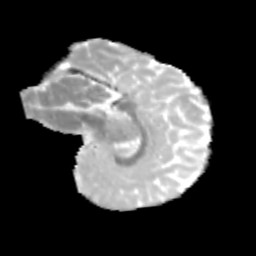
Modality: MD
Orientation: sagittal
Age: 9
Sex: female
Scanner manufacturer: siemens
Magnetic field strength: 3 T
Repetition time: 3.8 s
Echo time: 0.07 s